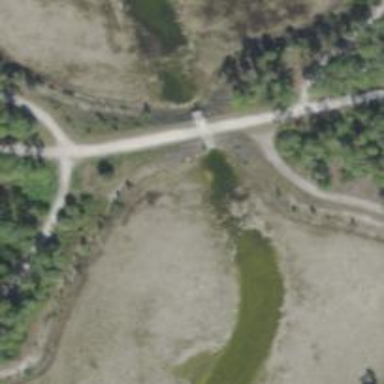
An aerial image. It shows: Culvert tunnel crossing waterway.